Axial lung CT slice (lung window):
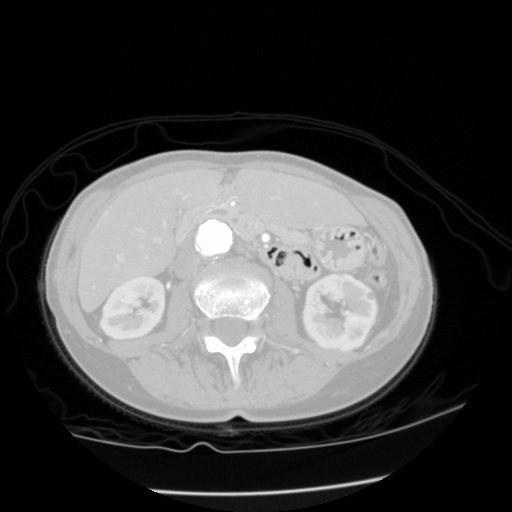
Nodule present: no